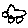
Label: car